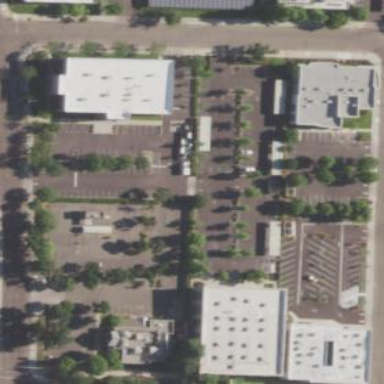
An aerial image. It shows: Commercial area.